Question: I have a report generated from a program that opens in excel similar to the image below

I have been using this code to sum the amounts:
'''
Sub SumTotals()
lastrow = Sheets("sheet1").Cells(Rows.Count, 2).End(xlUp).Row
Range("b" & lastrow + 1) = WorksheetFunction.Sum(Sheets("sheet1").Range("b2:b" & lastrow))
Range("a" & lastrow + 1) = Cells(1, 1)
Range("a1:b" & lastrow).Select
Selection.Delete Shift:=xlUp
End Sub
'''
The issue I am running into is that the code sums both company A and company B and the ends up
> Company A 5,625.07
What I am trying to accomplish is
> Company A 2,053.73Company B 3,571.34
When I get these reports there is generally 100 + companies so if I can speed up the process it would be very beneficially.
I suspect the first line of code is the problem
'''
lastrow = Sheets("sheet1").Cells(Rows.Count, 2).End(xlUp).Row
'''
As this is placing the end at cell 'B8' instead of 'B3'. I am trying to figure out how to sum the first column of numbers until the first blank row, and then carry on to the numbers below and carry out the same process. Any suggestions are appreciated.
ideal end result
<URL>
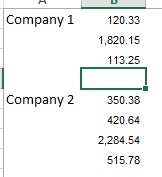
Answer: Try this
'''
Sub x()
Dim r As Range
For Each r In Columns(2).SpecialCells(xlCellTypeConstants).Areas
r(r.Count + 1).Value = Application.Sum(r)
r(r.Count + 1).Offset(, -1).Value = r(1).Offset(, -1).Value
r.EntireRow.Delete shift:=xlUp
Next r
End Sub
'''